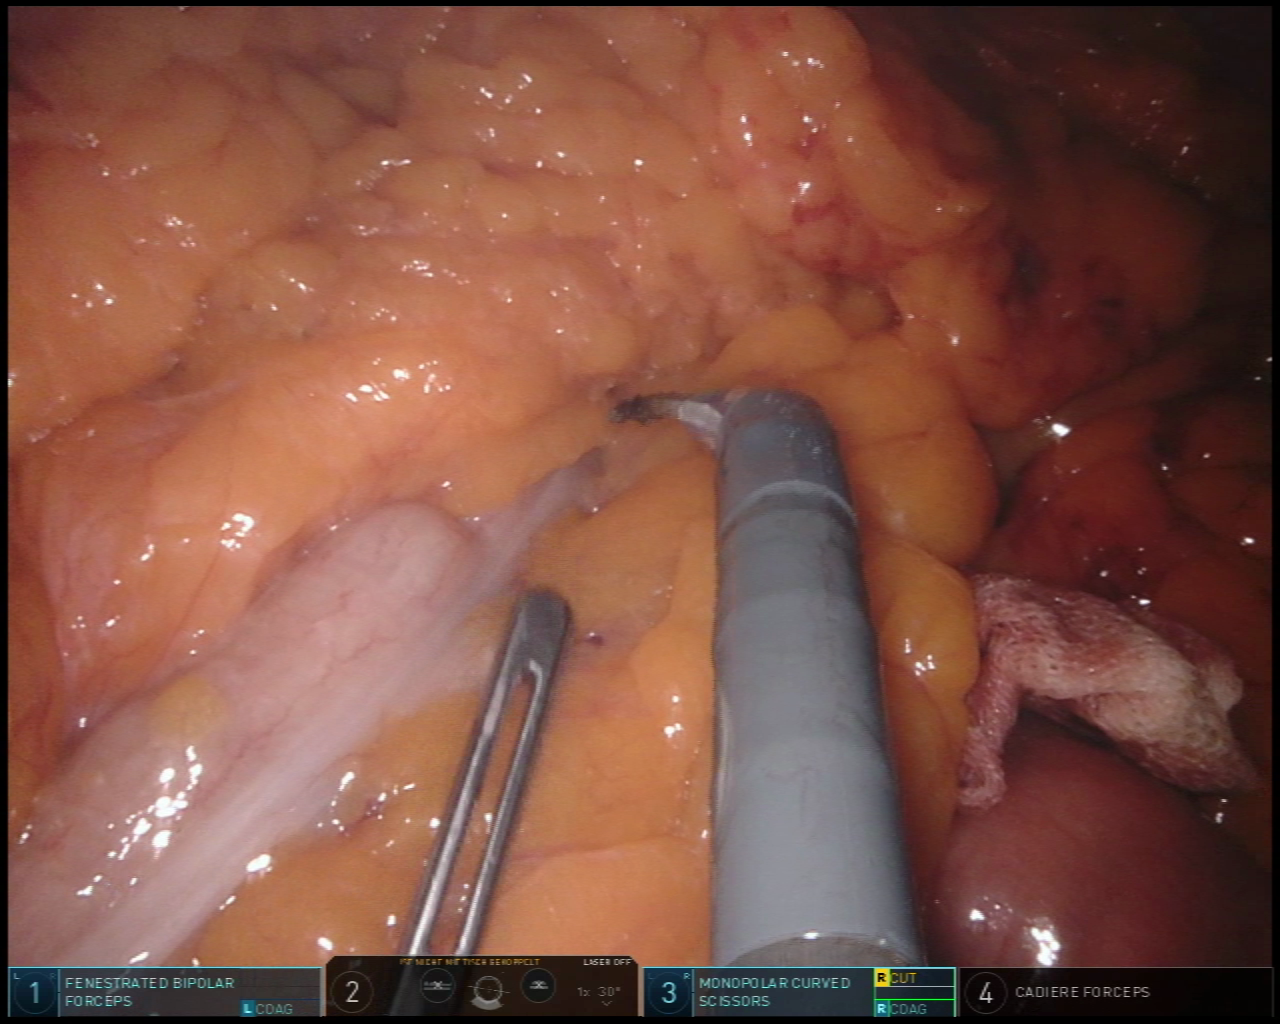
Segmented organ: colon
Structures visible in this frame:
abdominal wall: no
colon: yes
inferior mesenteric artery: no
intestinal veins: no
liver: no
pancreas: no
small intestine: yes
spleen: no
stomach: no
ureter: no
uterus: no
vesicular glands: no